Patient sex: M
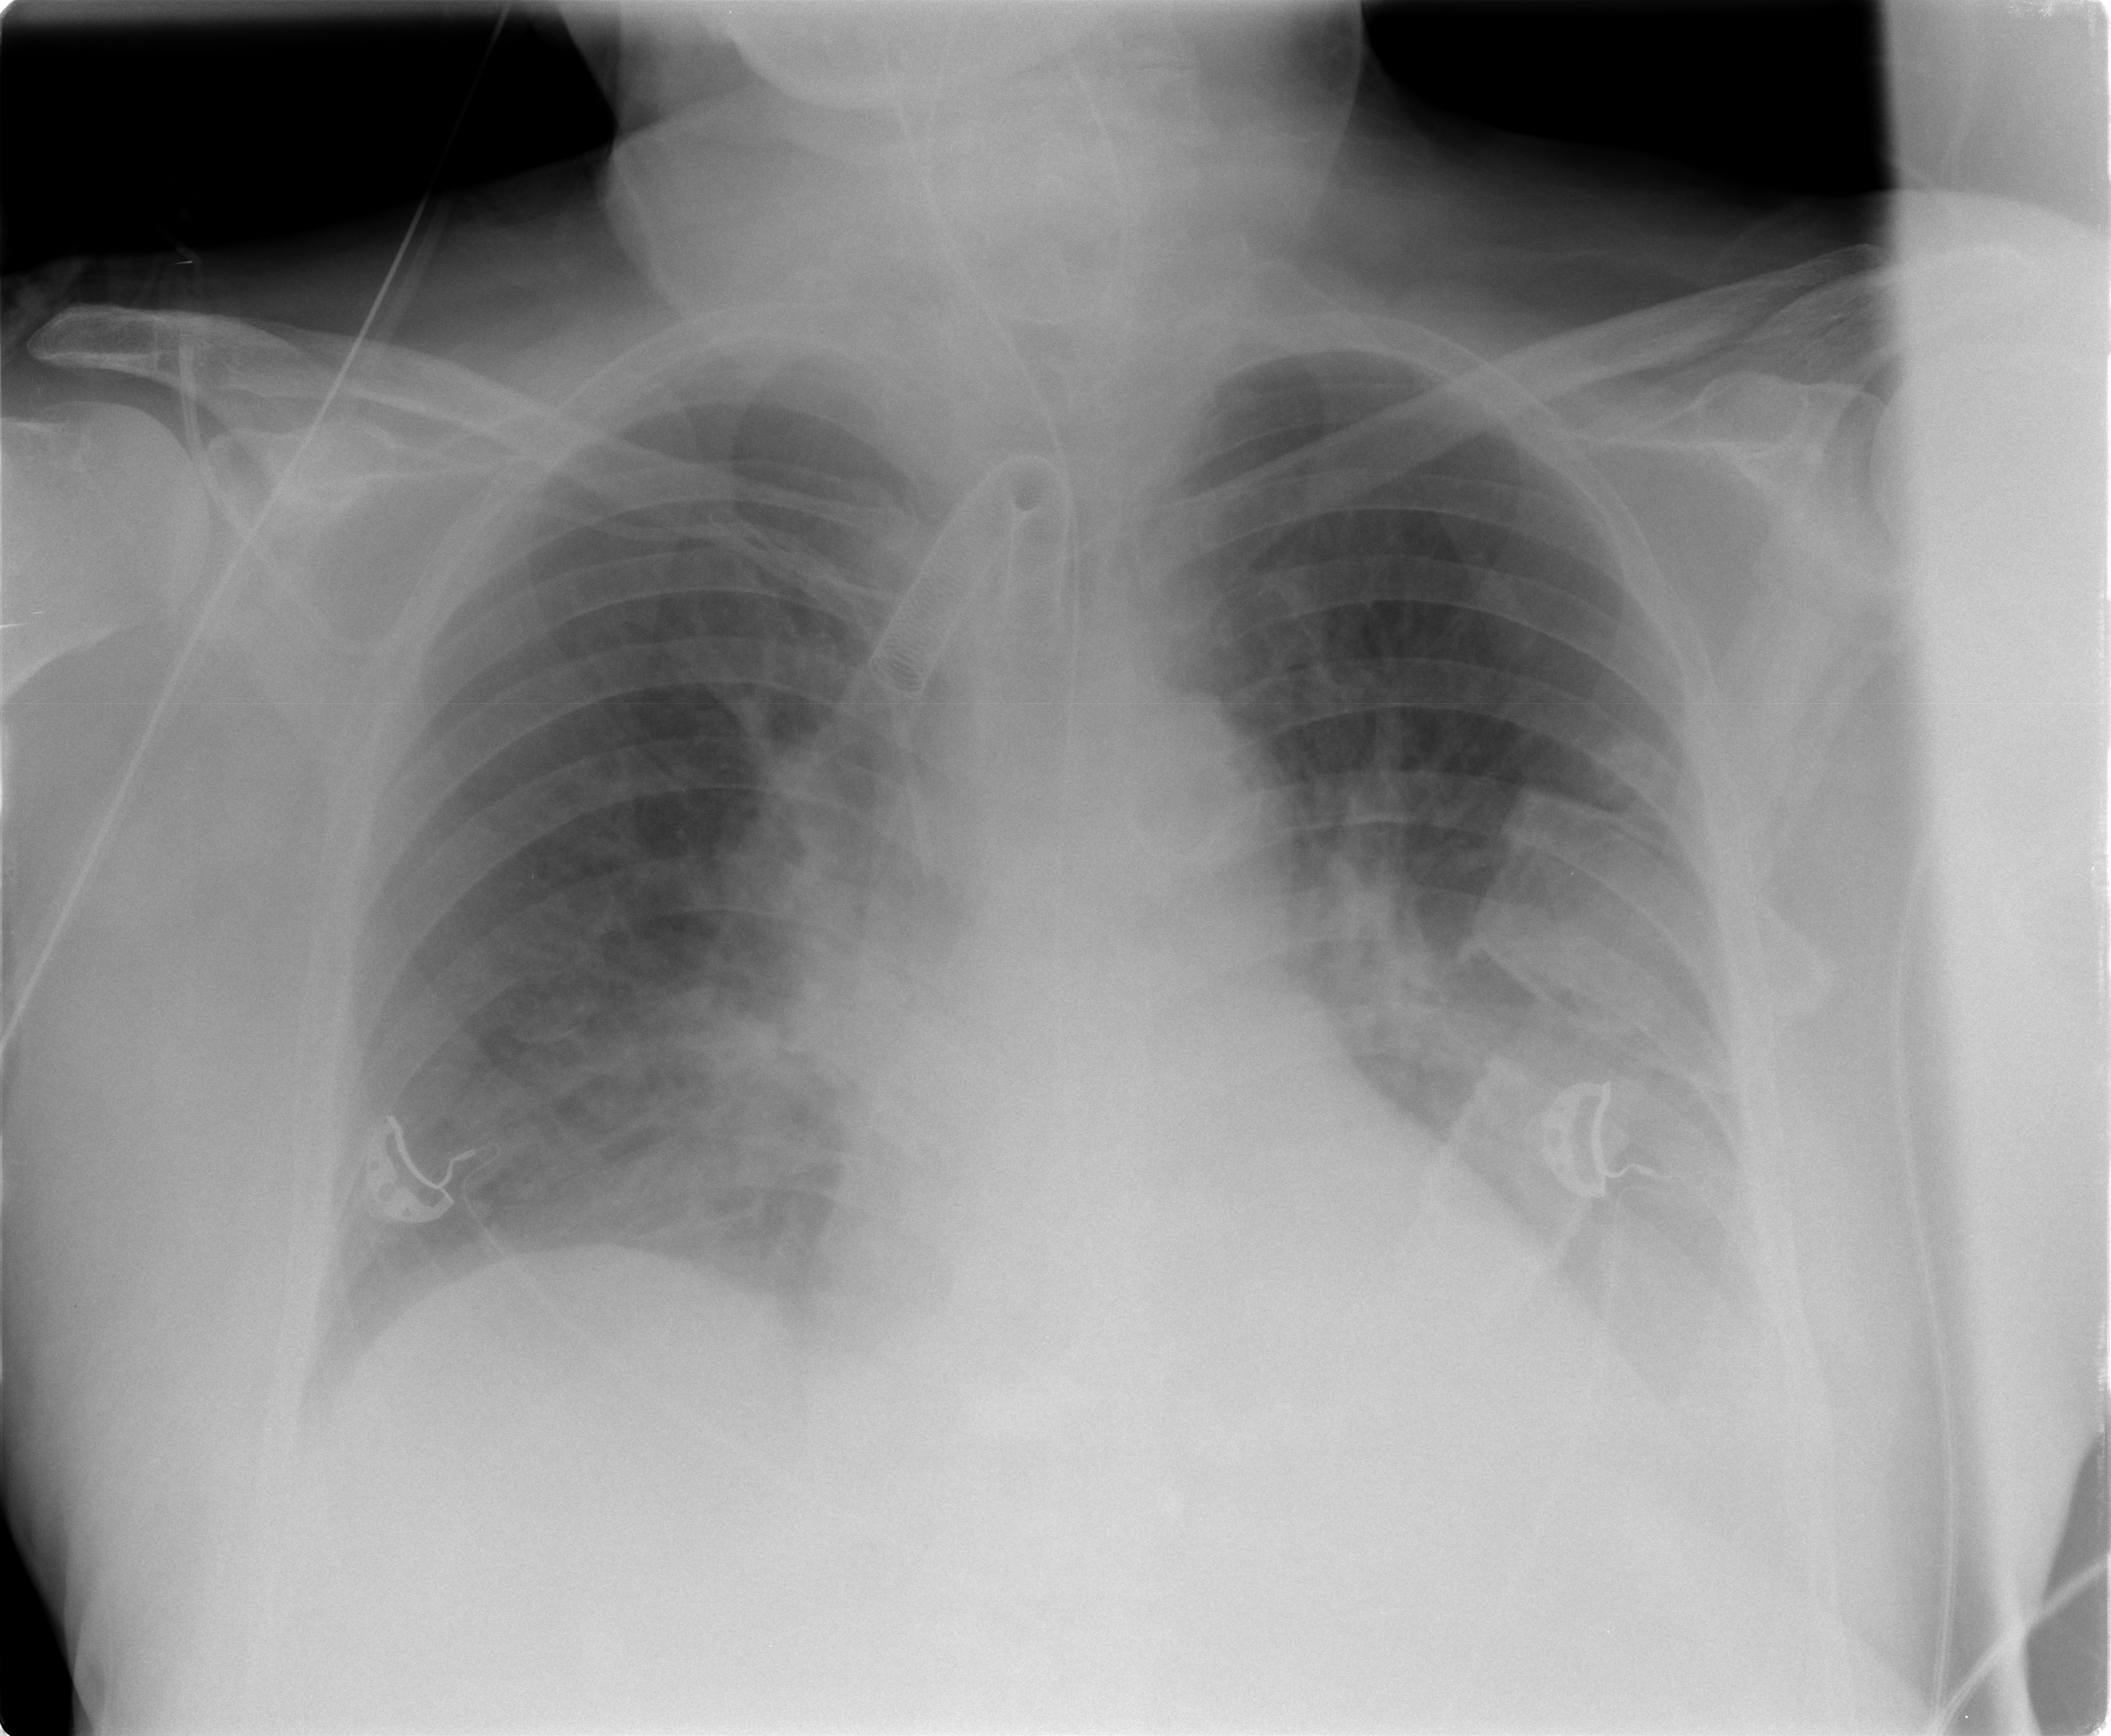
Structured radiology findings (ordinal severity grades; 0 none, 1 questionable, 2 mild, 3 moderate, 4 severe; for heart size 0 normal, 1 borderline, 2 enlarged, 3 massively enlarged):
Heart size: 0
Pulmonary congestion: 2
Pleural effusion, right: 0
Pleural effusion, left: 2
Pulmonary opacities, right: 0
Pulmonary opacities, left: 0
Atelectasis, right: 0
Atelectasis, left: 0